Question: I have the simple brief of:
3 Entities: , & with the relationships of &
Occurrence Multiplicity:
- - - -
My question is

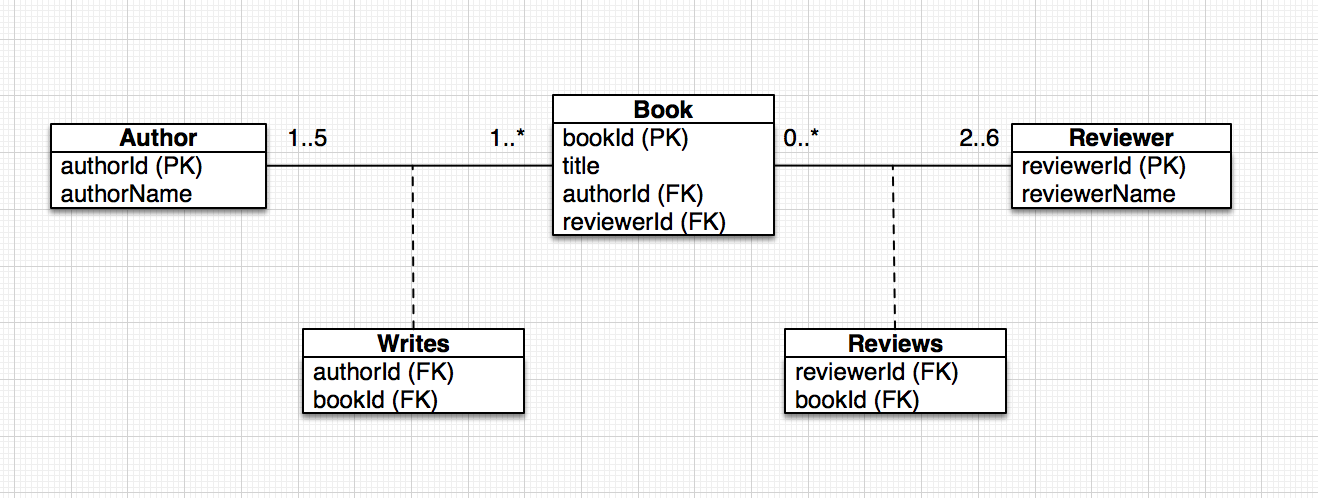
Answer: Looks fine except for the foreign keys ('authorId' and 'reviewerId') in your 'Book' entity. You want to remove those, because all that data is provided by your association tables.
Also, you have the following rule:
> A reviewer reviews between 1 and many books
Your association on that end however specifies '0..*', so that should probably be '1..*'.